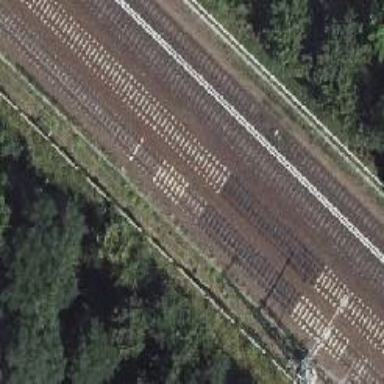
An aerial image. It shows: Rail line with electrified contact lines on embankment.